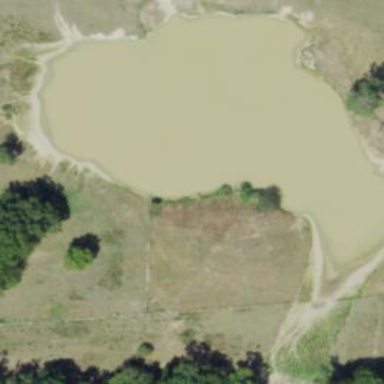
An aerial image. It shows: Peaceful pond surrounded by nature.